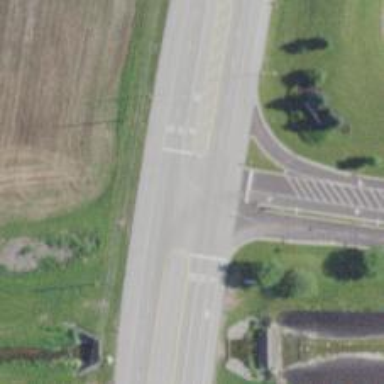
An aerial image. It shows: Tertiary road.